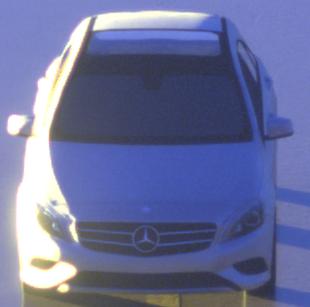
Make: Mercedes-Benz
Model: A 180
Detailed model: A-Class (176)
Model produced from: 2012/09
Model produced until: 2015/07
Doors: 5
Color: white
Road condition: wet road
Daytime: sunrise or sunset
Contrast: high contrast